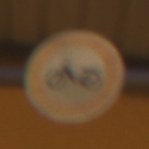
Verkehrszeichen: VerbotMofas
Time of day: Night
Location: Outdoor (Urban)
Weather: Clear
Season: NotSpecified
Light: Artificial